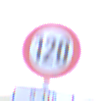
Verkehrszeichen: Geschwindigkeit120
Zusatzzeichen unten: ZeitangabenOhneBeschraenkungAufWochentage2
Umgebung: Outdoor, Nature
Tageszeit: SunriseSunset
Wetter: PartlyCloudy
Licht: Natural
Jahreszeit: NotSpecified
Kontrast: HighContrast